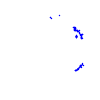
Particle: proton